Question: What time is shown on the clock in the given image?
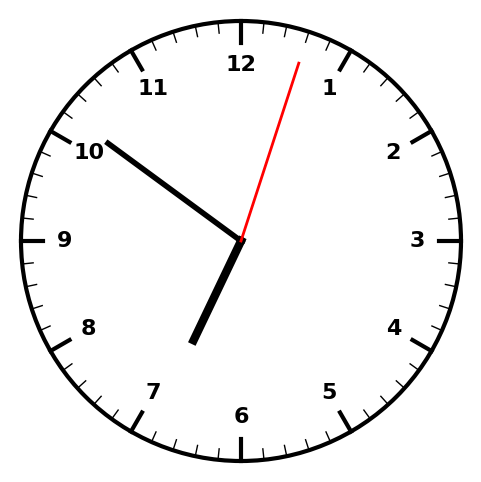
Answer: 06:51:03